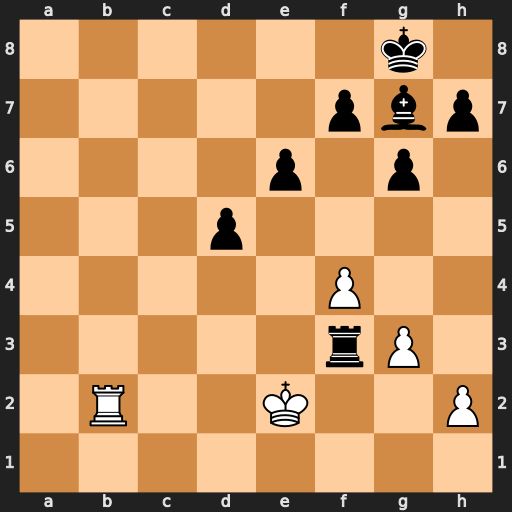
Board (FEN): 6k1/5pbp/4p1p1/3p4/5P2/5rP1/1R2K2P/8
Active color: w
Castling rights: -
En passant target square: -
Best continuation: Rb8+ Bf8 Kxf3